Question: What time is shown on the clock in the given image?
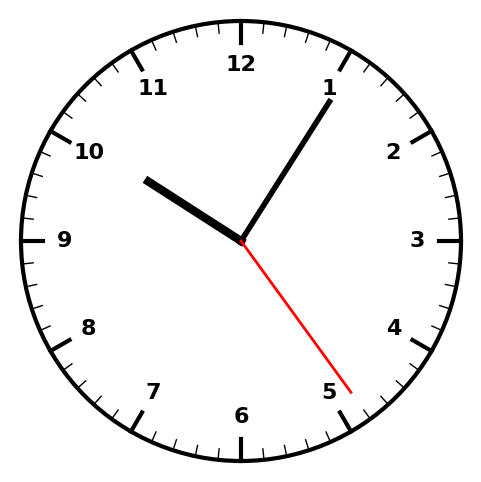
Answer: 10:05:24